Interaction volume radius: 5 \u00c5
Interaction volume height: 20 \u00c5
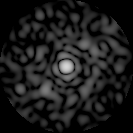
Disorder parameter: 0.8314